Question: This is the illusion that I am attempting to create:

Notice that my designer wants the border cut off in the middle of the div, is what I need to know how to do. I don't think overlapping with a z-index will work because of how the HTML is laid out.
This is the HTML code of which the structure may not be changed for maximum device compatibility, however, if adding an element is the solution, I believe that may be done:
'''
<div id="nav_icons_con" class="mopn">
<div id="inner_nav_container" class="show_inner_nav">
<div class="nav_link_container">Home</div>
</div>
</div>
'''
Here is the basic current CSS code:
'''
#nav_icons_con {
z-index: 1;
cursor:pointer;
height: 5.005em;
width: 5.005em;background-image:url(background.png);
background-size:70%;
background-repeat:no-repeat;
background-position:center;
margin:.385em .385em 0 0;
}
#nav_icons_con.mopn{
background-color:#FFF;
border:2px solid #83C5E6;
border-bottom:none;
box-shadow:5px 5px 10px #666;
}
#inner_nav_container, .inner_nav_container{
cursor:pointer;
display:none;
position:absolute;
top:5.39em;
right:.385em;
width:12.5em;
white-space:normal;
background-color:#FFF;
border:2px solid #83C5E6;
border-top:none;
box-shadow:5px 5px 10px #666;
}
#inner_nav_container.show_inner_nav, .inner_nav_container.show_inner_nav{display:block;}
'''
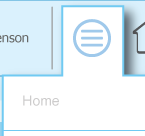
Answer: The typical way to do this is to position the tab element over the sub element, so as to cover up that section of the border. However, the use of 'box-shadow' complicates this.
One way is to add another element inside the root element, so that the root element can still cast the shadow, but the element inside is positioned above. See my code below, for a basic example.
## Working Example:
'''
.icon {
width: 50px;
height: 50px;
position: relative;
/*Create the shape for the shadow.*/
border: 5px solid #83C5E6;
box-shadow: 5px 5px 10px #666;
}
.icon-content {
background: #fff;
position: relative;
/*Move back over the border.*/
top: -5px;
left: -5px;
/*Make tall enough to cover the top border.*/
width: 50px;
height: 55px;
/*Add border, except on the bottom.*/
border: 5px solid #83C5E6;
border-bottom: 0;
/*Position up a layer.*/
z-index: 1;
}
.nav {
position: absolute;
left: -5px;
top: 100%;
width: 400px;
padding: 1em;
background: #fff;
border: 5px solid #83C5E6;
box-shadow: 5px 5px 10px #666;
}
'''
'''
<div class="icon">
<div class="icon-content">
</div>
<div class="nav">
<div class="item">Home</div>
</div>
</div>
'''